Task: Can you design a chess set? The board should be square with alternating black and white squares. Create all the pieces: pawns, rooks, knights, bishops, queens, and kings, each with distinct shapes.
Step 2866:
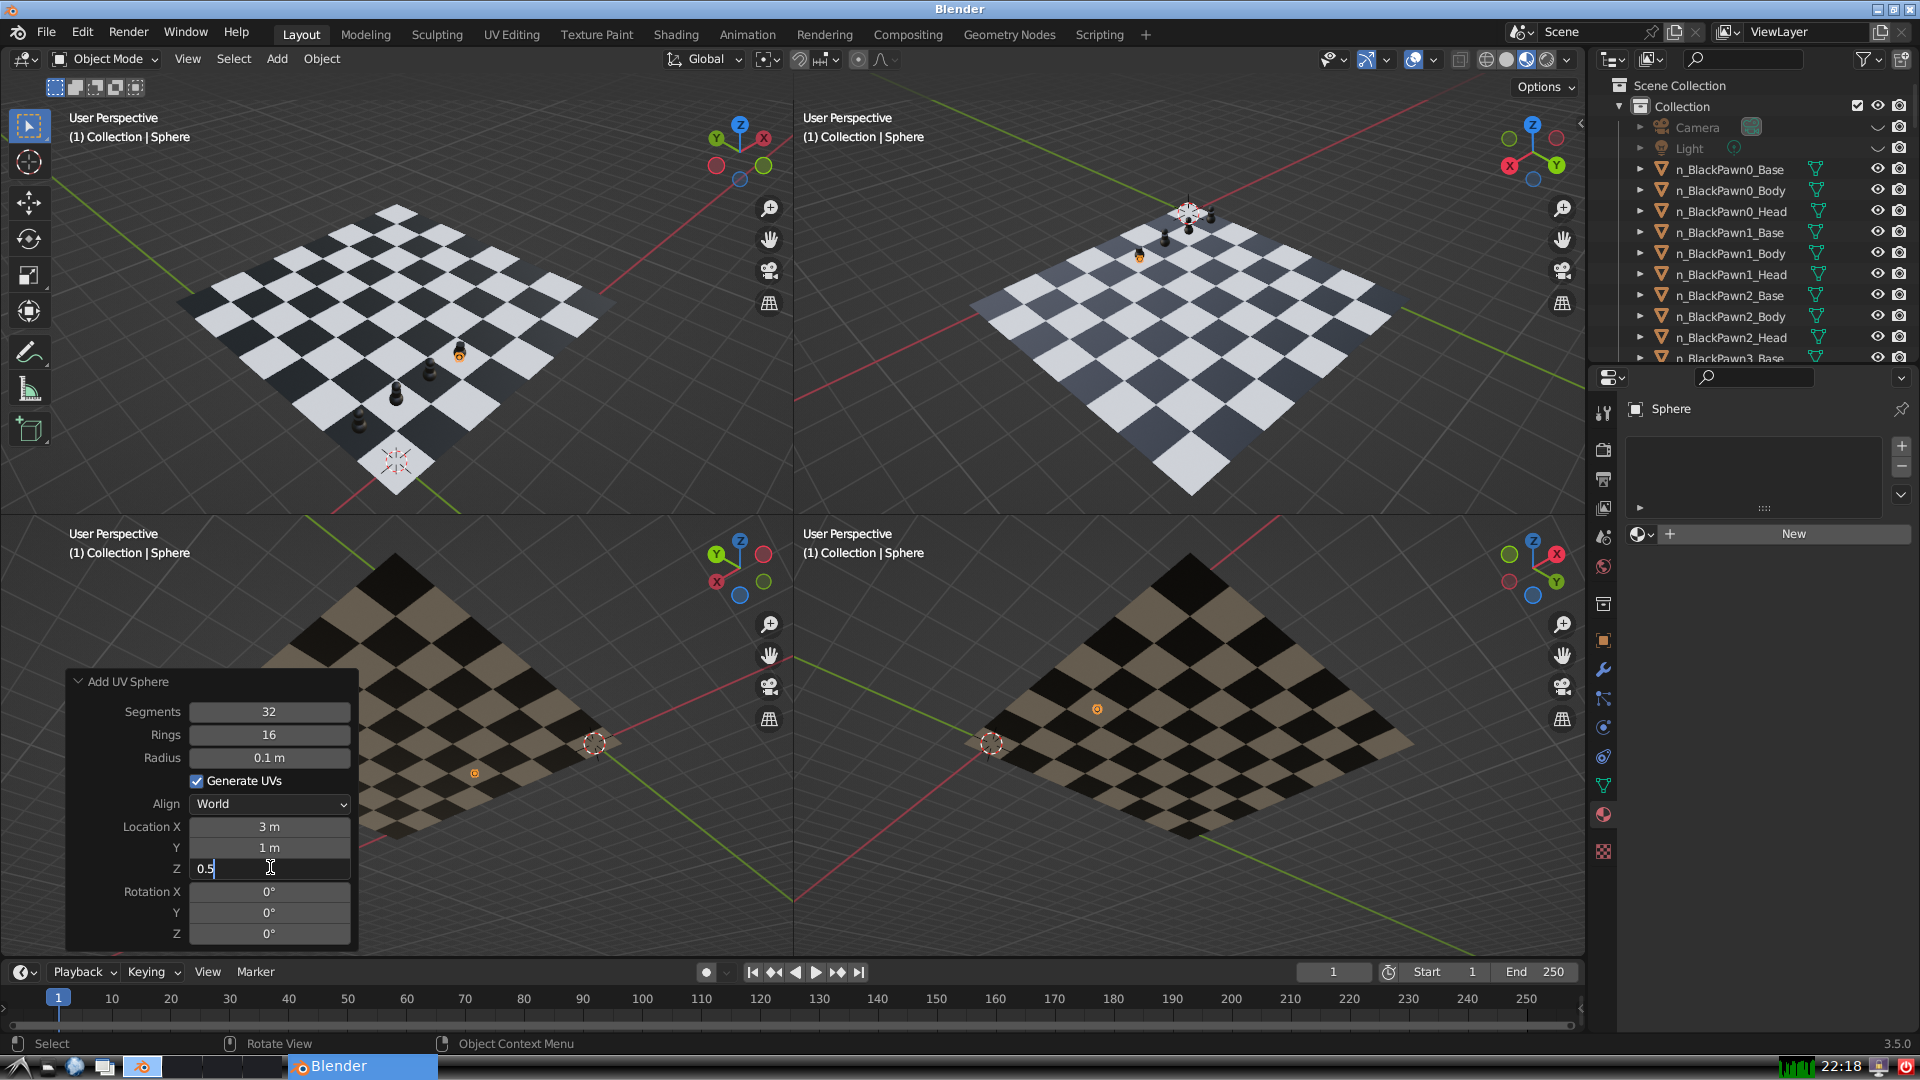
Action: {"key_press": ['Return']}